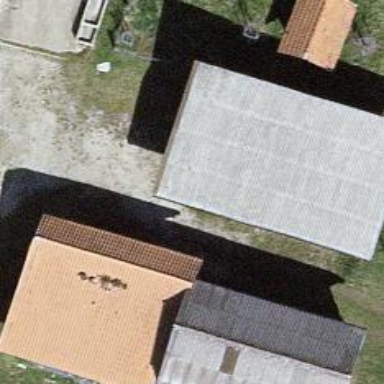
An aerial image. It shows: View of roof of building.